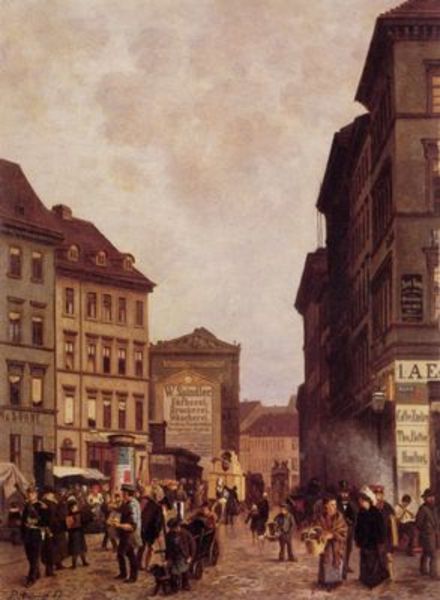
Titel: Berlin, Blick vom Spittelmarkt in die Wallstraße
Künstler: Paul Andorff
Standort: Berlin
Institution: Sammlung Rohloff
Schlagwörter: blau, himmel, mann, wolken, frauen, grün, menschen, stadt, braun, fenster, frankreich, frau, grau, hintergrund, hut, hüte, kleid, licht, männer, paris, strasse, weiss, dach, gebäude, hund, tier, tiere, weg, leute, alt, jung, mensch, stein, ebene, ferne, häuser, rauch, kind, genre, karren, kinder, bewegt, deutschland, schrift, fassade, fassaden, gasse, italien, passanten, pflaster, dächer, giebel, geschäfte, laden, läden, markt, platz, treiben, werbung, figuren, flucht, stadtansicht, spitzweg, berlin, münchen, himmeö, dachfenster, gauben, polizist, straßenszene, reklame, lustig, gesims, krage, marktplatz, gaube, london, rinne, menschne, mehrstöckig, litfaßsäule, fast, rege, bordergrund, bürger unterwegs, flasterstein, giebelwerbung, häuser um uns, kaufingerstraße, lae, rindermarkt, treiben auf dem platz, von tal